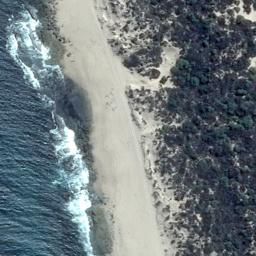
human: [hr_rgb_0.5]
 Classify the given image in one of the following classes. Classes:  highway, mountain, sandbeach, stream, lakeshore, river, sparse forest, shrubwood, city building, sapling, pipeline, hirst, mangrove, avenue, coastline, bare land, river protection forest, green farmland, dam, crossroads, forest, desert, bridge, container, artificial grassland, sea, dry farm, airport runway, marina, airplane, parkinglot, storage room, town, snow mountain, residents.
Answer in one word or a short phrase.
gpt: coastline